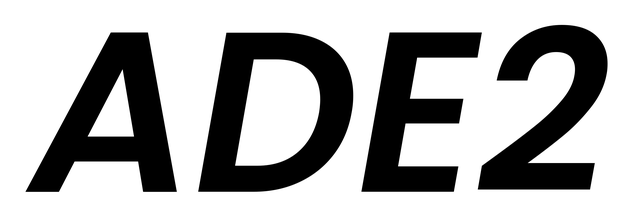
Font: Poppins-SemiBoldItalic